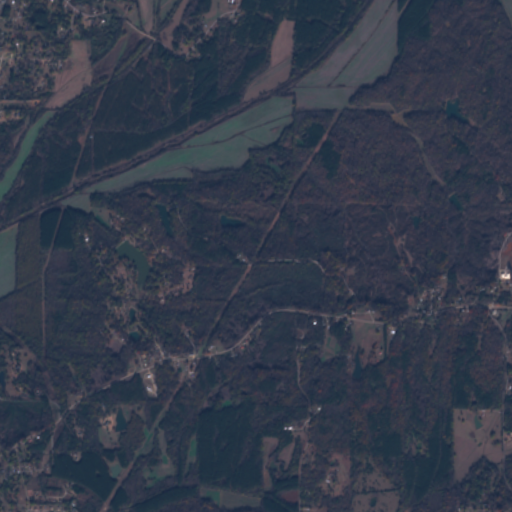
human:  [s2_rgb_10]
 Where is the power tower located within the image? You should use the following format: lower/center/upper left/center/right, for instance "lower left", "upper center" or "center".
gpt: The power tower is located in the lower left of the image.
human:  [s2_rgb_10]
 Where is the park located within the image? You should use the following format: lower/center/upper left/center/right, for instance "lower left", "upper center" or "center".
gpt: There is no park in the image.